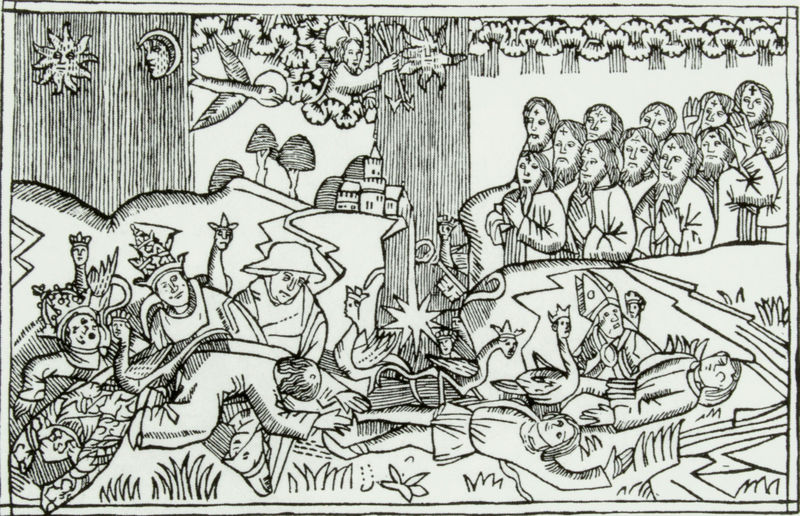
Titel: Die Posaunenengel
Institution: (Seriendruck)
Schlagwörter: baum, berg, gott, gruppe, himmel, mann, vogel, wasser, weiß, wolken, bäume, frauen, landschaft, menschen, stadt, frau, hintergrund, hut, hüte, männer, nacht, schwarz, strasse, vordergrund, zeichnung, gebäude, gras, haus, rasen, schloss, tiere, weg, wolke, leute, bart, gericht, arm, bibel, leiche, rahmen, stehen, taube, tod, tot, hände, erde, gräser, häuser, hügel, stamm, vögel, kirche, sonne, wege, boden, reich, gewänder, krone, rechts, wald, wasserfall, kinder, turm, engel, holzschnitt, liegen, schnabel, hosen, hemden, berge, dorf, graphik, tag, linien, rand, krieg, querformat, unglück, bischof, kaiser, könig, papst, karikatur, woken, liegend, grass, bauer, regen, mond, burg, kloster, kreuz, stern, links, blitze, druck, schwarzweiss, sterne, hochdruck, hochdruckverfahren, schraffur, stich, illustration, knien, leichen, tote, holzdruck, grasbüschel, beten, prister, heiligenschein, leben, kreuze, sänger, christus, jesus, elend, jüngstes gericht, mittelalter, sturz, unfall, betende, chor, schlangen, reichtum, bischöfe, heiliger, mitra, tiara, könige, heilige, schlüssel, hahn, huhn, monarchie, jünger, heilig, kupferstich, pfeil, christentum, pfeile, pilze, geist, kronen, andachtsbild, reformation, apostel, heiliger geist, unheil, beter, mitren, hure, babylon, bischofsmütze, weltengericht, blockbuch, heiliger gesit, schwarzlinienschnitt, umrissstich, verdamnis, prarrer, vogel beten streit engel baum wiese, kölner bibel, 1472, 1483